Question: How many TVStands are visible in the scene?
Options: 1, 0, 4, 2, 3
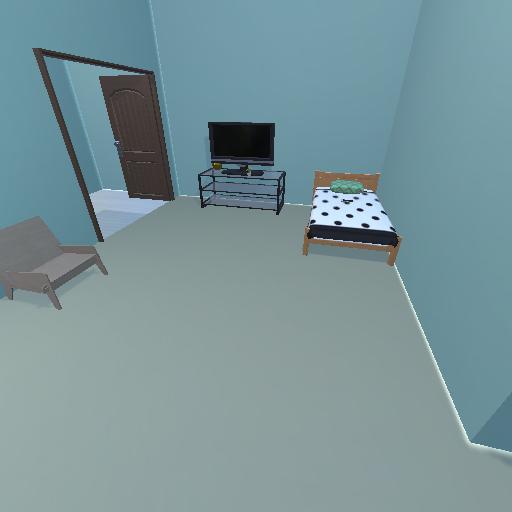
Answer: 1